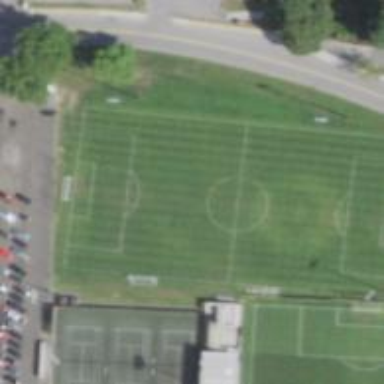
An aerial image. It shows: Soccer pitch for outdoor sports and leisure activities.